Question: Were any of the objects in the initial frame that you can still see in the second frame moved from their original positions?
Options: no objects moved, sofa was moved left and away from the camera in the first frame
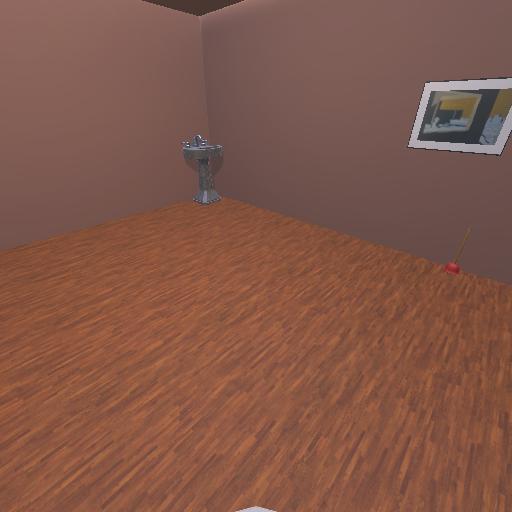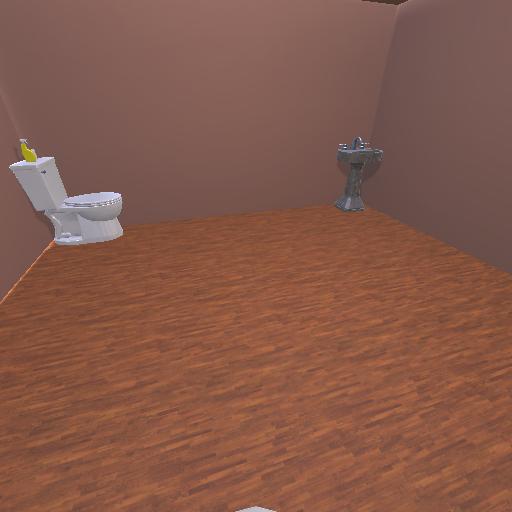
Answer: no objects moved